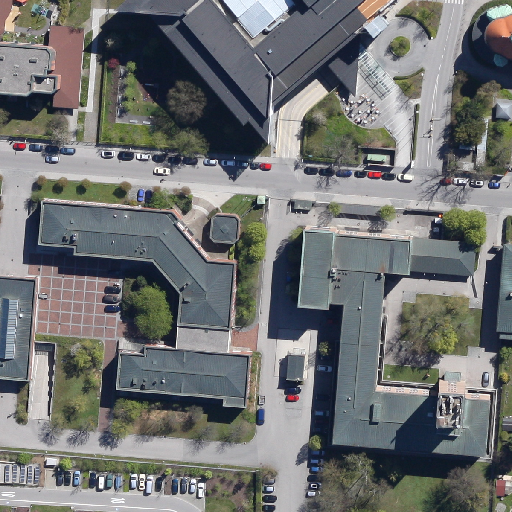
Referring expression: sidewalk along with tree